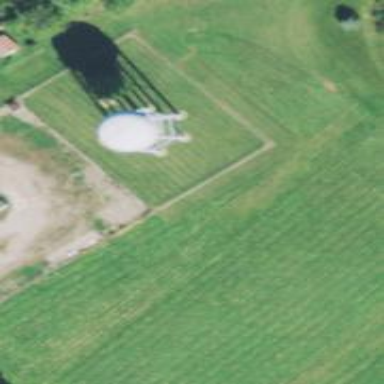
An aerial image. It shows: Water tower that is man-made.